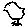
Label: bird